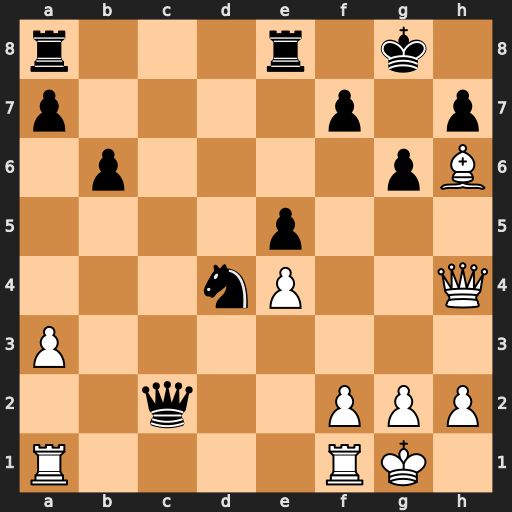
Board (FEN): r3r1k1/p4p1p/1p4pB/4p3/3nP2Q/P7/2q2PPP/R4RK1
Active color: w
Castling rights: -
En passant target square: -
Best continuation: Rac1 Qe2 Qf6 Ne6 Rc7